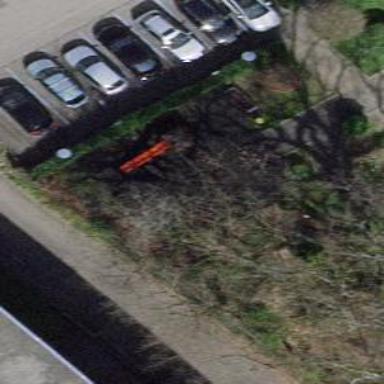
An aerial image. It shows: Bench for seating.